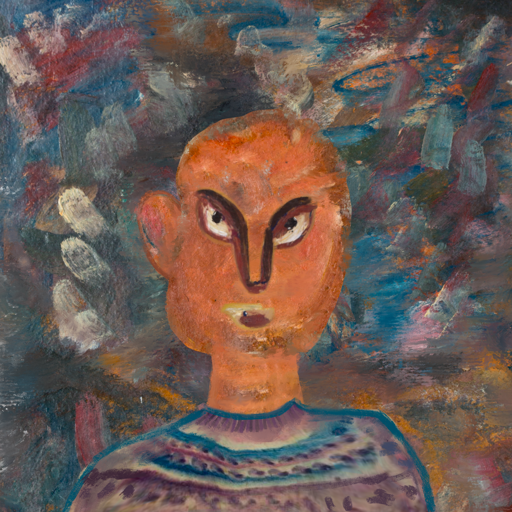
Background: Boggyland, Head And Neck Front: Boggyland, Face Front: After_Raid, Bust: HillGirl, Hair Front: Blank, Head Accessory: Blank, Second Necklace: Blank, Necklace: Blank, Baby: Blank